Question: I have downloaded a PNChart which is present in the given link
<URL>
To Run the project i need to follow these requirements
without installing them i get these errors. and I dont know how to add these to the project can someone guide me the process and explain what all these are ? and why i have to add these ? I get the below errors when i run the downloaded project from GitHub . I have no knowledge in mac and Terminal

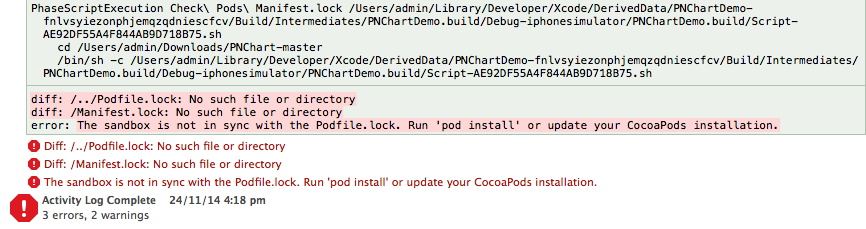
Answer: Seems that you don't have the cocoapods installed. You need it to run the Pod Install command.
Open your terminal, run:
'''
gem install cocoapods
'''
Then, go to your project directory in terminal, you can use the "cd" command to do it.
When you are in your project's folder, run pod install.